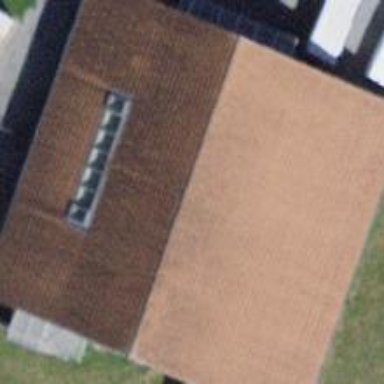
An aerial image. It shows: Commercial building.